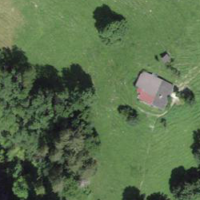
EUNIS habitat code: 23
Species observed at this site:
Clinopodium vulgare
Silene dioica